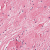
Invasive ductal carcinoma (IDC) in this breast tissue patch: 0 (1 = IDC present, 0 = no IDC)